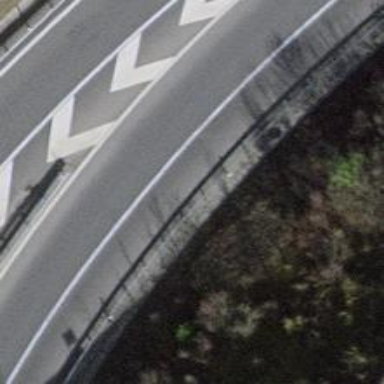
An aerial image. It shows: Motorway link.